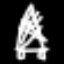
Label: The Eiffel Tower